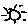
Label: sun